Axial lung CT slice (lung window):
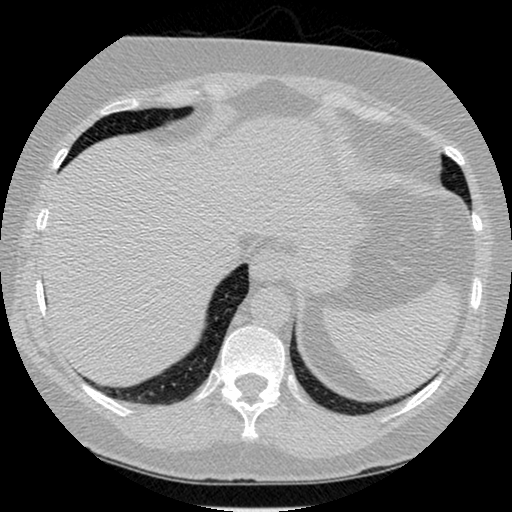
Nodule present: no